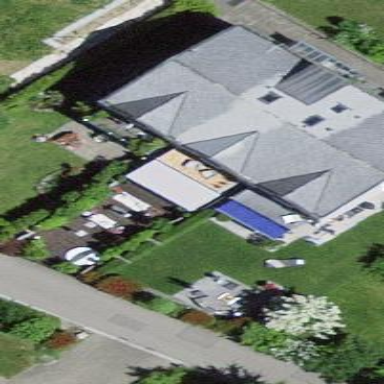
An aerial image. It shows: Terrace-style building with gabled roof.